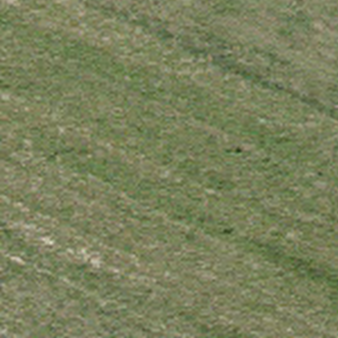
Label: other